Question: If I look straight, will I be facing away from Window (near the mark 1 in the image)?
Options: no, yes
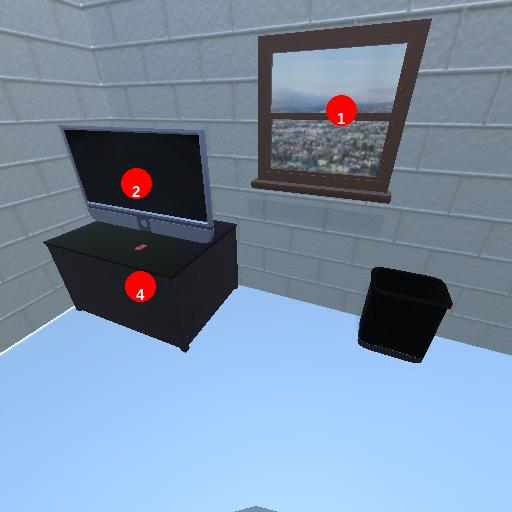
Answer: no